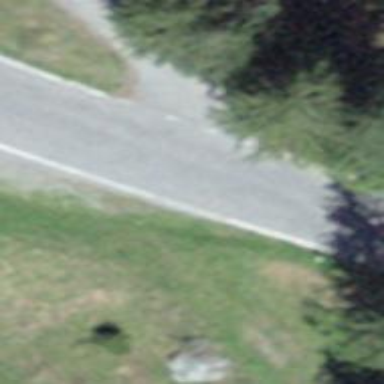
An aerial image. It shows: Tertiary road with asphalt surface.